Question: I'm trying to figure out as to why my timeout function is giving error, thereby restricting the change in model value.
'''
<!DOCTYPE html>
<html ng-app="Tutorial">
<head>
<link rel="stylesheet" href="https://maxcdn.bootstrapcdn.com/bootstrap/3.3.4/css/bootstrap.min.css">
<script src="https://ajax.googleapis.com/ajax/libs/angularjs/1.3.14/angular.min.js"></script>
<script type="text/javascript" src="scripts/app.js"></script>
</head>
<body ng-controller="MyController">
<input type="text" ng-model="data" />
</body>
</html>
'''
'''
(function() {
var app = angular.module('Tutorial', []);
app.controller("MyController",function($scope,$timeout){
$scope.data="hi";
$timeout(callAtTimeout,3000);
var callAtTimeout=function(){$scope.data="hello";}
});
})();
'''

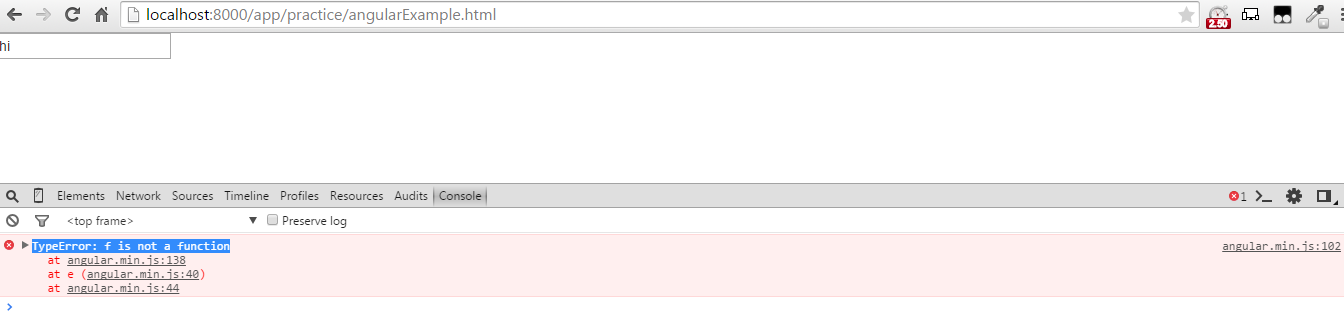
Answer: You need to define 'callAtTimeout' first then use it.
'''
var callAtTimeout=function(){console.log("hi")}
$timeout(callAtTimeout,3000);
'''
Initializations in Javascript are not <URL>.